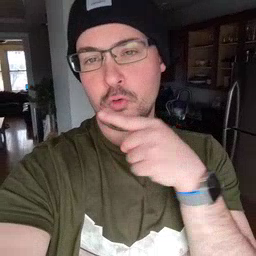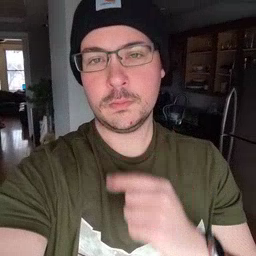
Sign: carrot